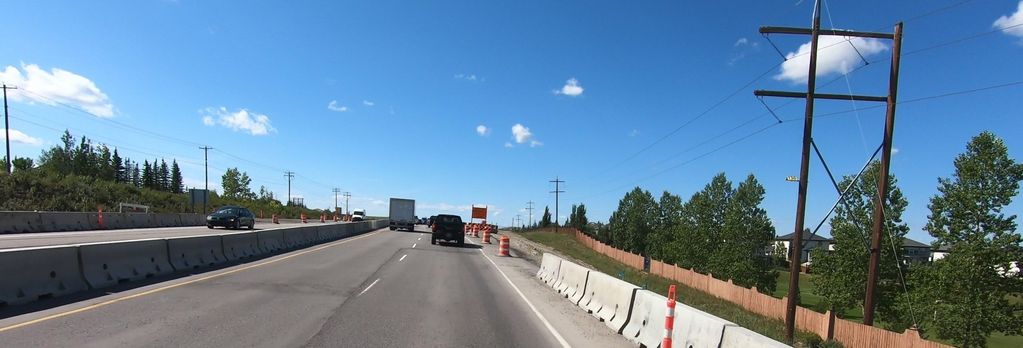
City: calgary